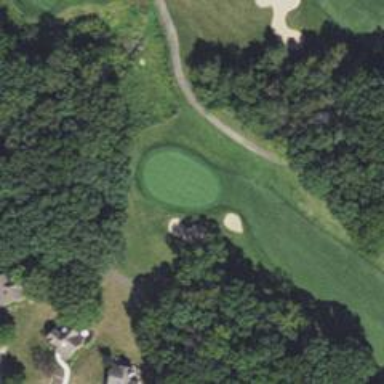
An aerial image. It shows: Golf hole.